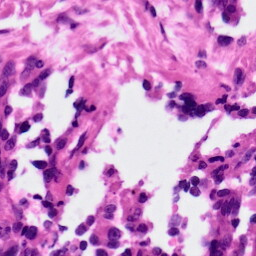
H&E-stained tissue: Ovarian